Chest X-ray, AP view. Patient: 18 years old, sex M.
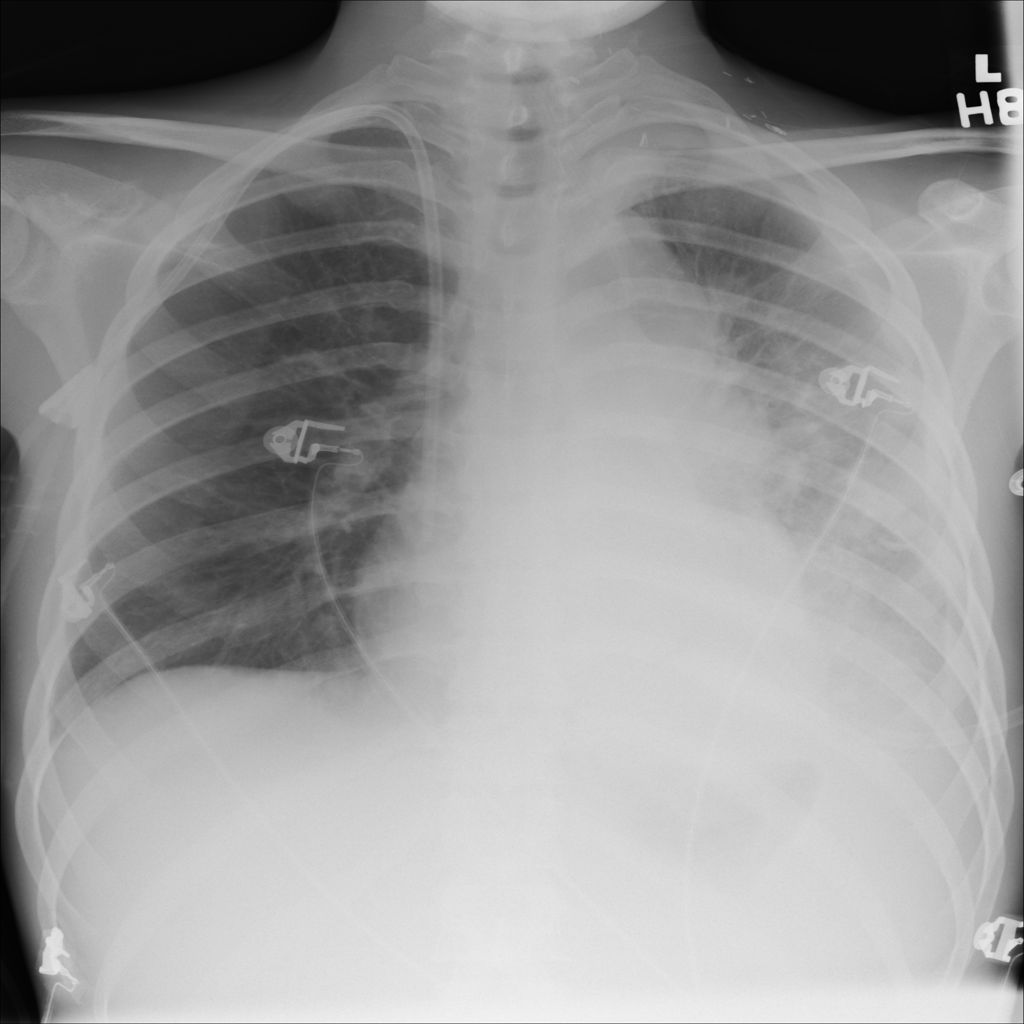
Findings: Infiltration, Mass